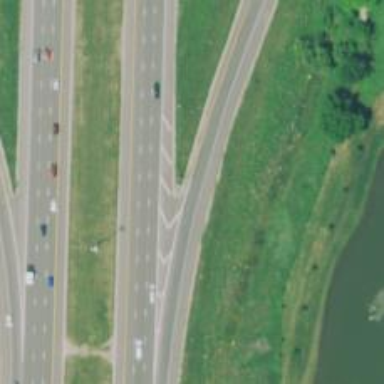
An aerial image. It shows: Asphalt motorway link.